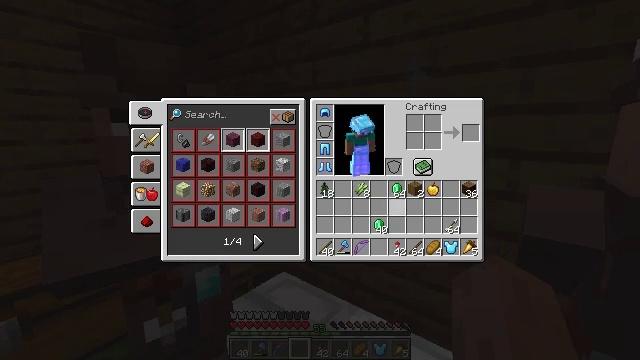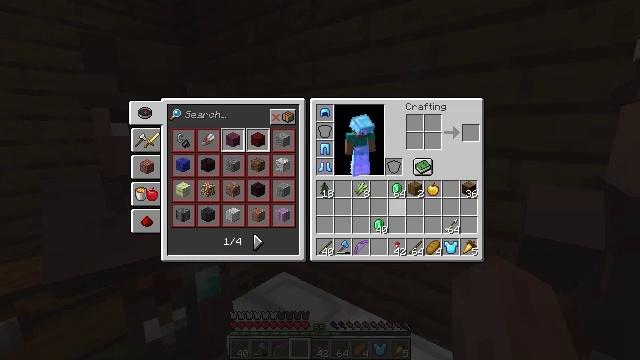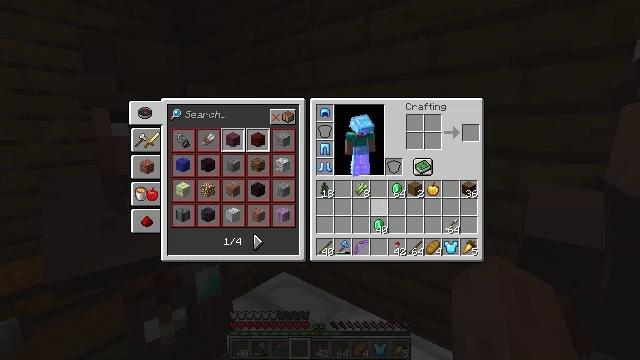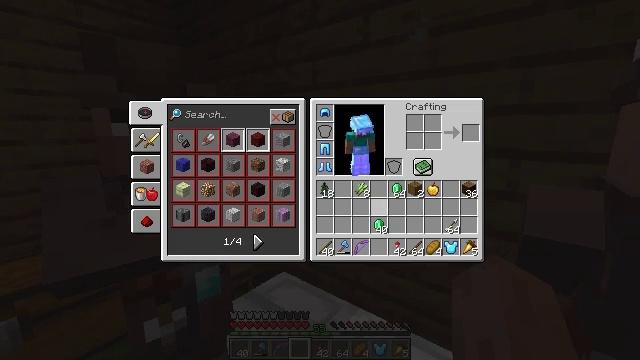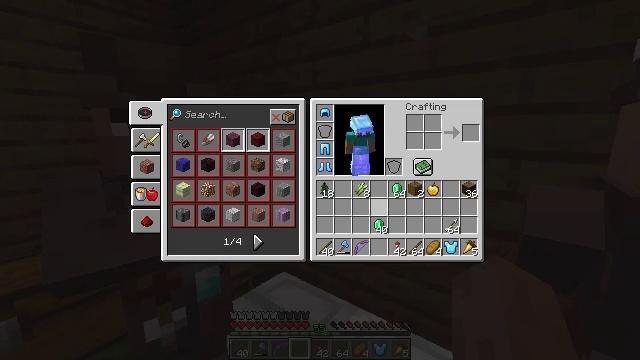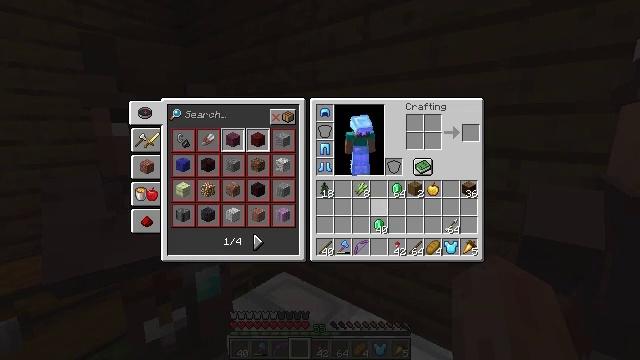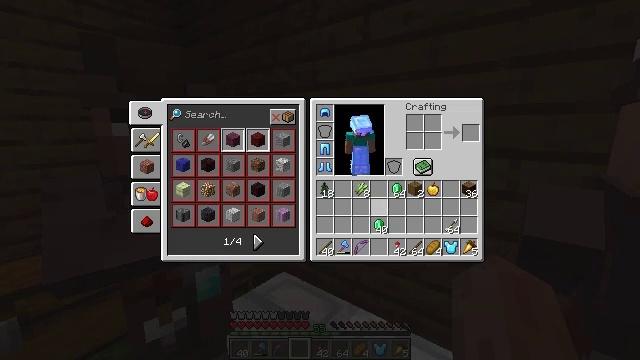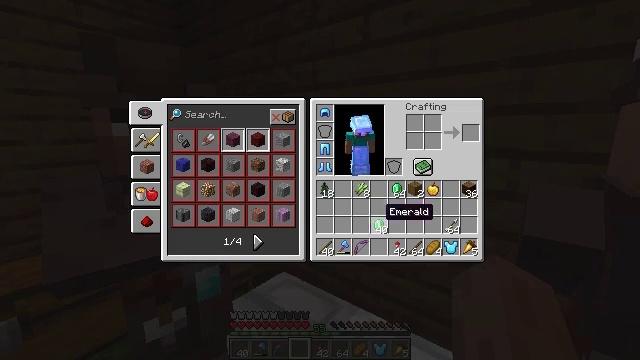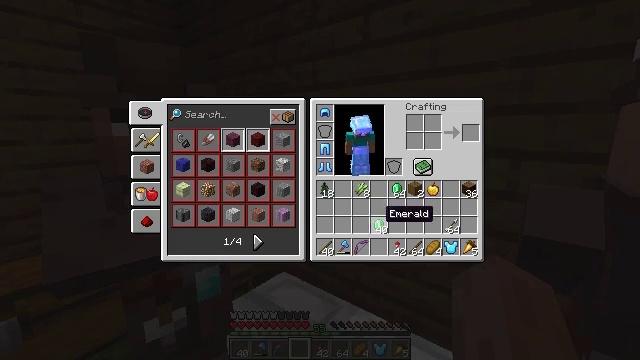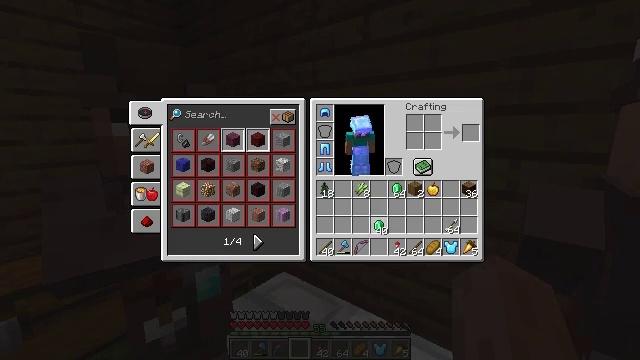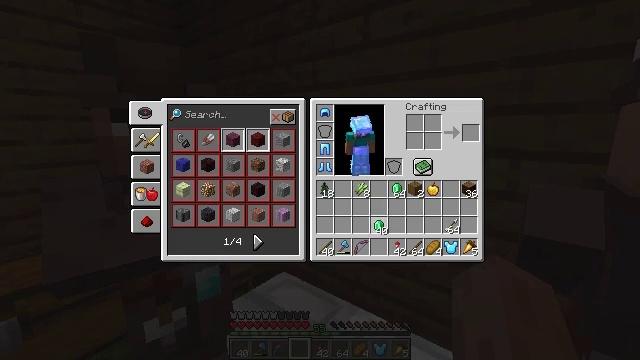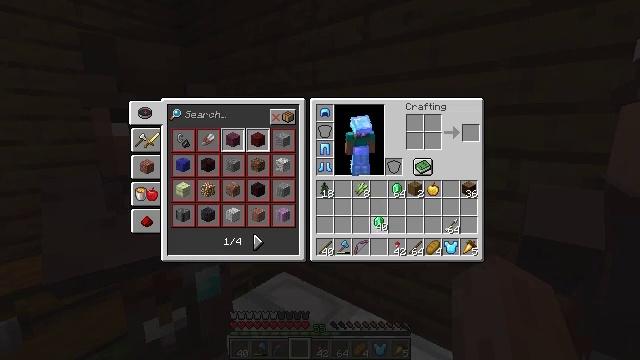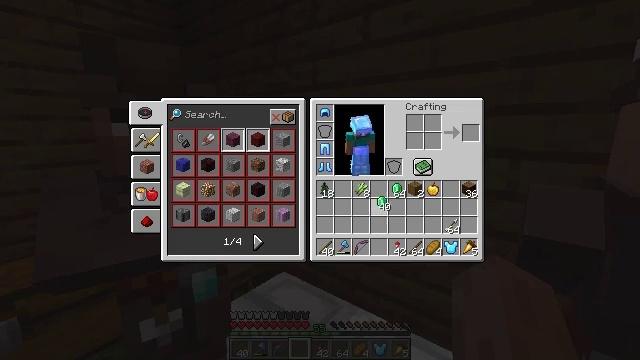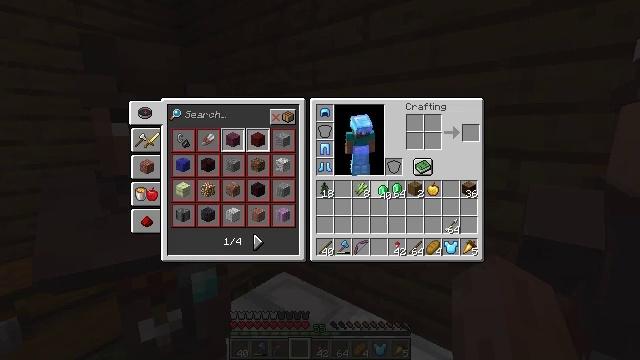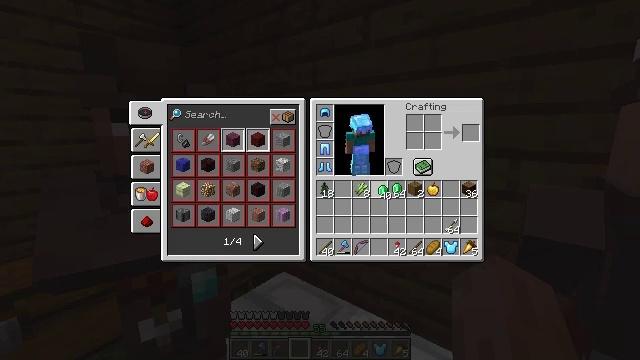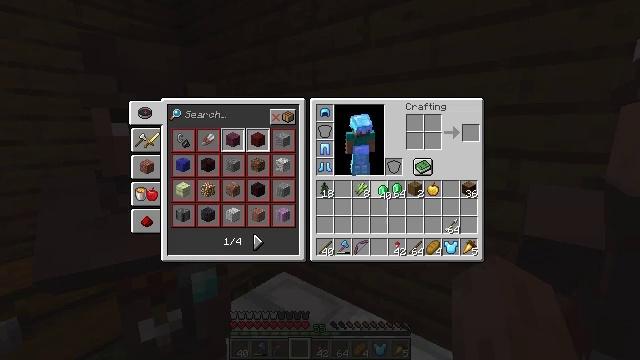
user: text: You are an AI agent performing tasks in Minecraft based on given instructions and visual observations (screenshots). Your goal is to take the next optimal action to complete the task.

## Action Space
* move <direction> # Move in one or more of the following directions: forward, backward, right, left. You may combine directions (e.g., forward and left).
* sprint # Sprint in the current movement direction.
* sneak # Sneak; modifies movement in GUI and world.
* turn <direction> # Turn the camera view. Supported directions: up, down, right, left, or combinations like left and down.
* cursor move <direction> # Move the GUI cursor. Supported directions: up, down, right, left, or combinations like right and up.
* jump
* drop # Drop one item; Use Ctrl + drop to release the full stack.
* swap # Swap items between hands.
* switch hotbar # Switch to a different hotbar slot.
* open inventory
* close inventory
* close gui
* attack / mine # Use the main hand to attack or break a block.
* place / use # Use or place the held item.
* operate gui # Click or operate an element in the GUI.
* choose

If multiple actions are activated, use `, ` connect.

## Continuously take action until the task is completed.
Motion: motion action
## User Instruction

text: Put together ingredients in the crafting table to create an experience bottle.
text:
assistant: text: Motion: no_op
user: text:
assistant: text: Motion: cursor move left
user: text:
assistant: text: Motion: no_op
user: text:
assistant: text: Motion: no_op
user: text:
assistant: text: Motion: no_op
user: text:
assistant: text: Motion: no_op
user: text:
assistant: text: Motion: no_op
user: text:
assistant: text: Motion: no_op
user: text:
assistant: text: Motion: operate gui
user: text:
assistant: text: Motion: operate gui
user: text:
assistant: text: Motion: operate gui
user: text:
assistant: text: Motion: cursor move up
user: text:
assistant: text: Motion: cursor move up
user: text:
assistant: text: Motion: no_op
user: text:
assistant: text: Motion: operate gui
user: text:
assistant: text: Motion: operate gui
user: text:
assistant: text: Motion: operate gui
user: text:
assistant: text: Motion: no_op
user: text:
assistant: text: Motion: no_op
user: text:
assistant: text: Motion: no_op
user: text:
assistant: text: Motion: no_op
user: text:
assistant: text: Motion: no_op
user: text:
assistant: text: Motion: no_op
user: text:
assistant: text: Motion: no_op
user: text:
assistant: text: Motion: cursor move right
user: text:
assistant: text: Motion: cursor move right
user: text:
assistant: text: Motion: cursor move right and down
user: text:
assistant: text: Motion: cursor move right and down
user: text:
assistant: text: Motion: cursor move down
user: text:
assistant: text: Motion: cursor move left and down